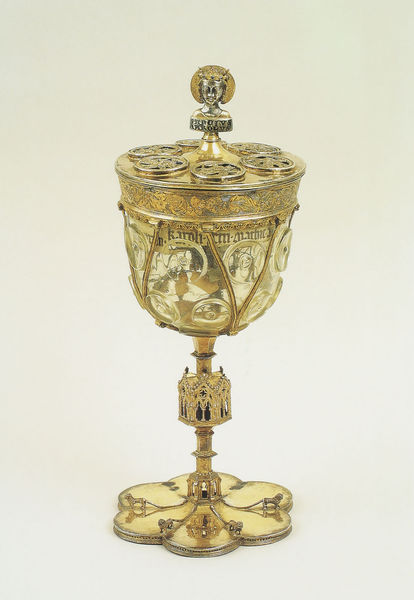
Titel: Karlsreliquiar
Institution: Halberstadt, Domschatz
Schlagwörter: fuß, kopf, ornament, architektur, silber, sockel, portrait, gold, kelch, gotik, krone, kreis, schrift, rand, wein, büste, dekor, floral, verzierung, plastik, stiel, deckel, text, kreise, gravur, verziert, heiligenschein, löwen, gotisch, monstranz, abendmahl, pokal, filigran, sechs, nodus, symetrisch, verziehrung, beschriftet, medaillons, emaille, gekrönt, abendmahlskelch, messkelch